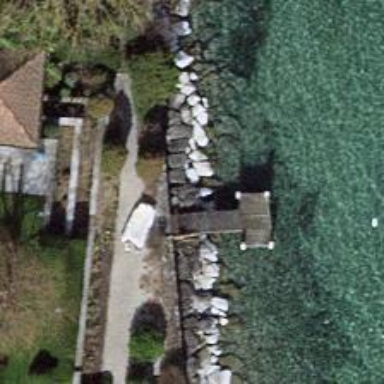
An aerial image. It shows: Man-made pier.